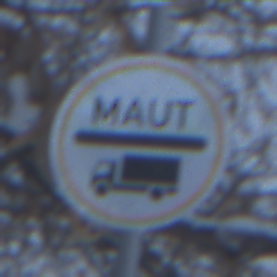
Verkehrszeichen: Mautpflicht
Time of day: Midday
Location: Outdoor (Nature)
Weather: Overcast
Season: Winter
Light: Natural